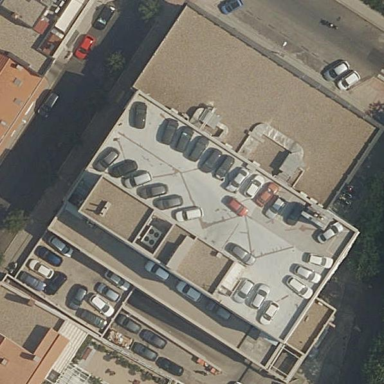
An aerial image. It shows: Apartment building with car shop.